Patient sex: M
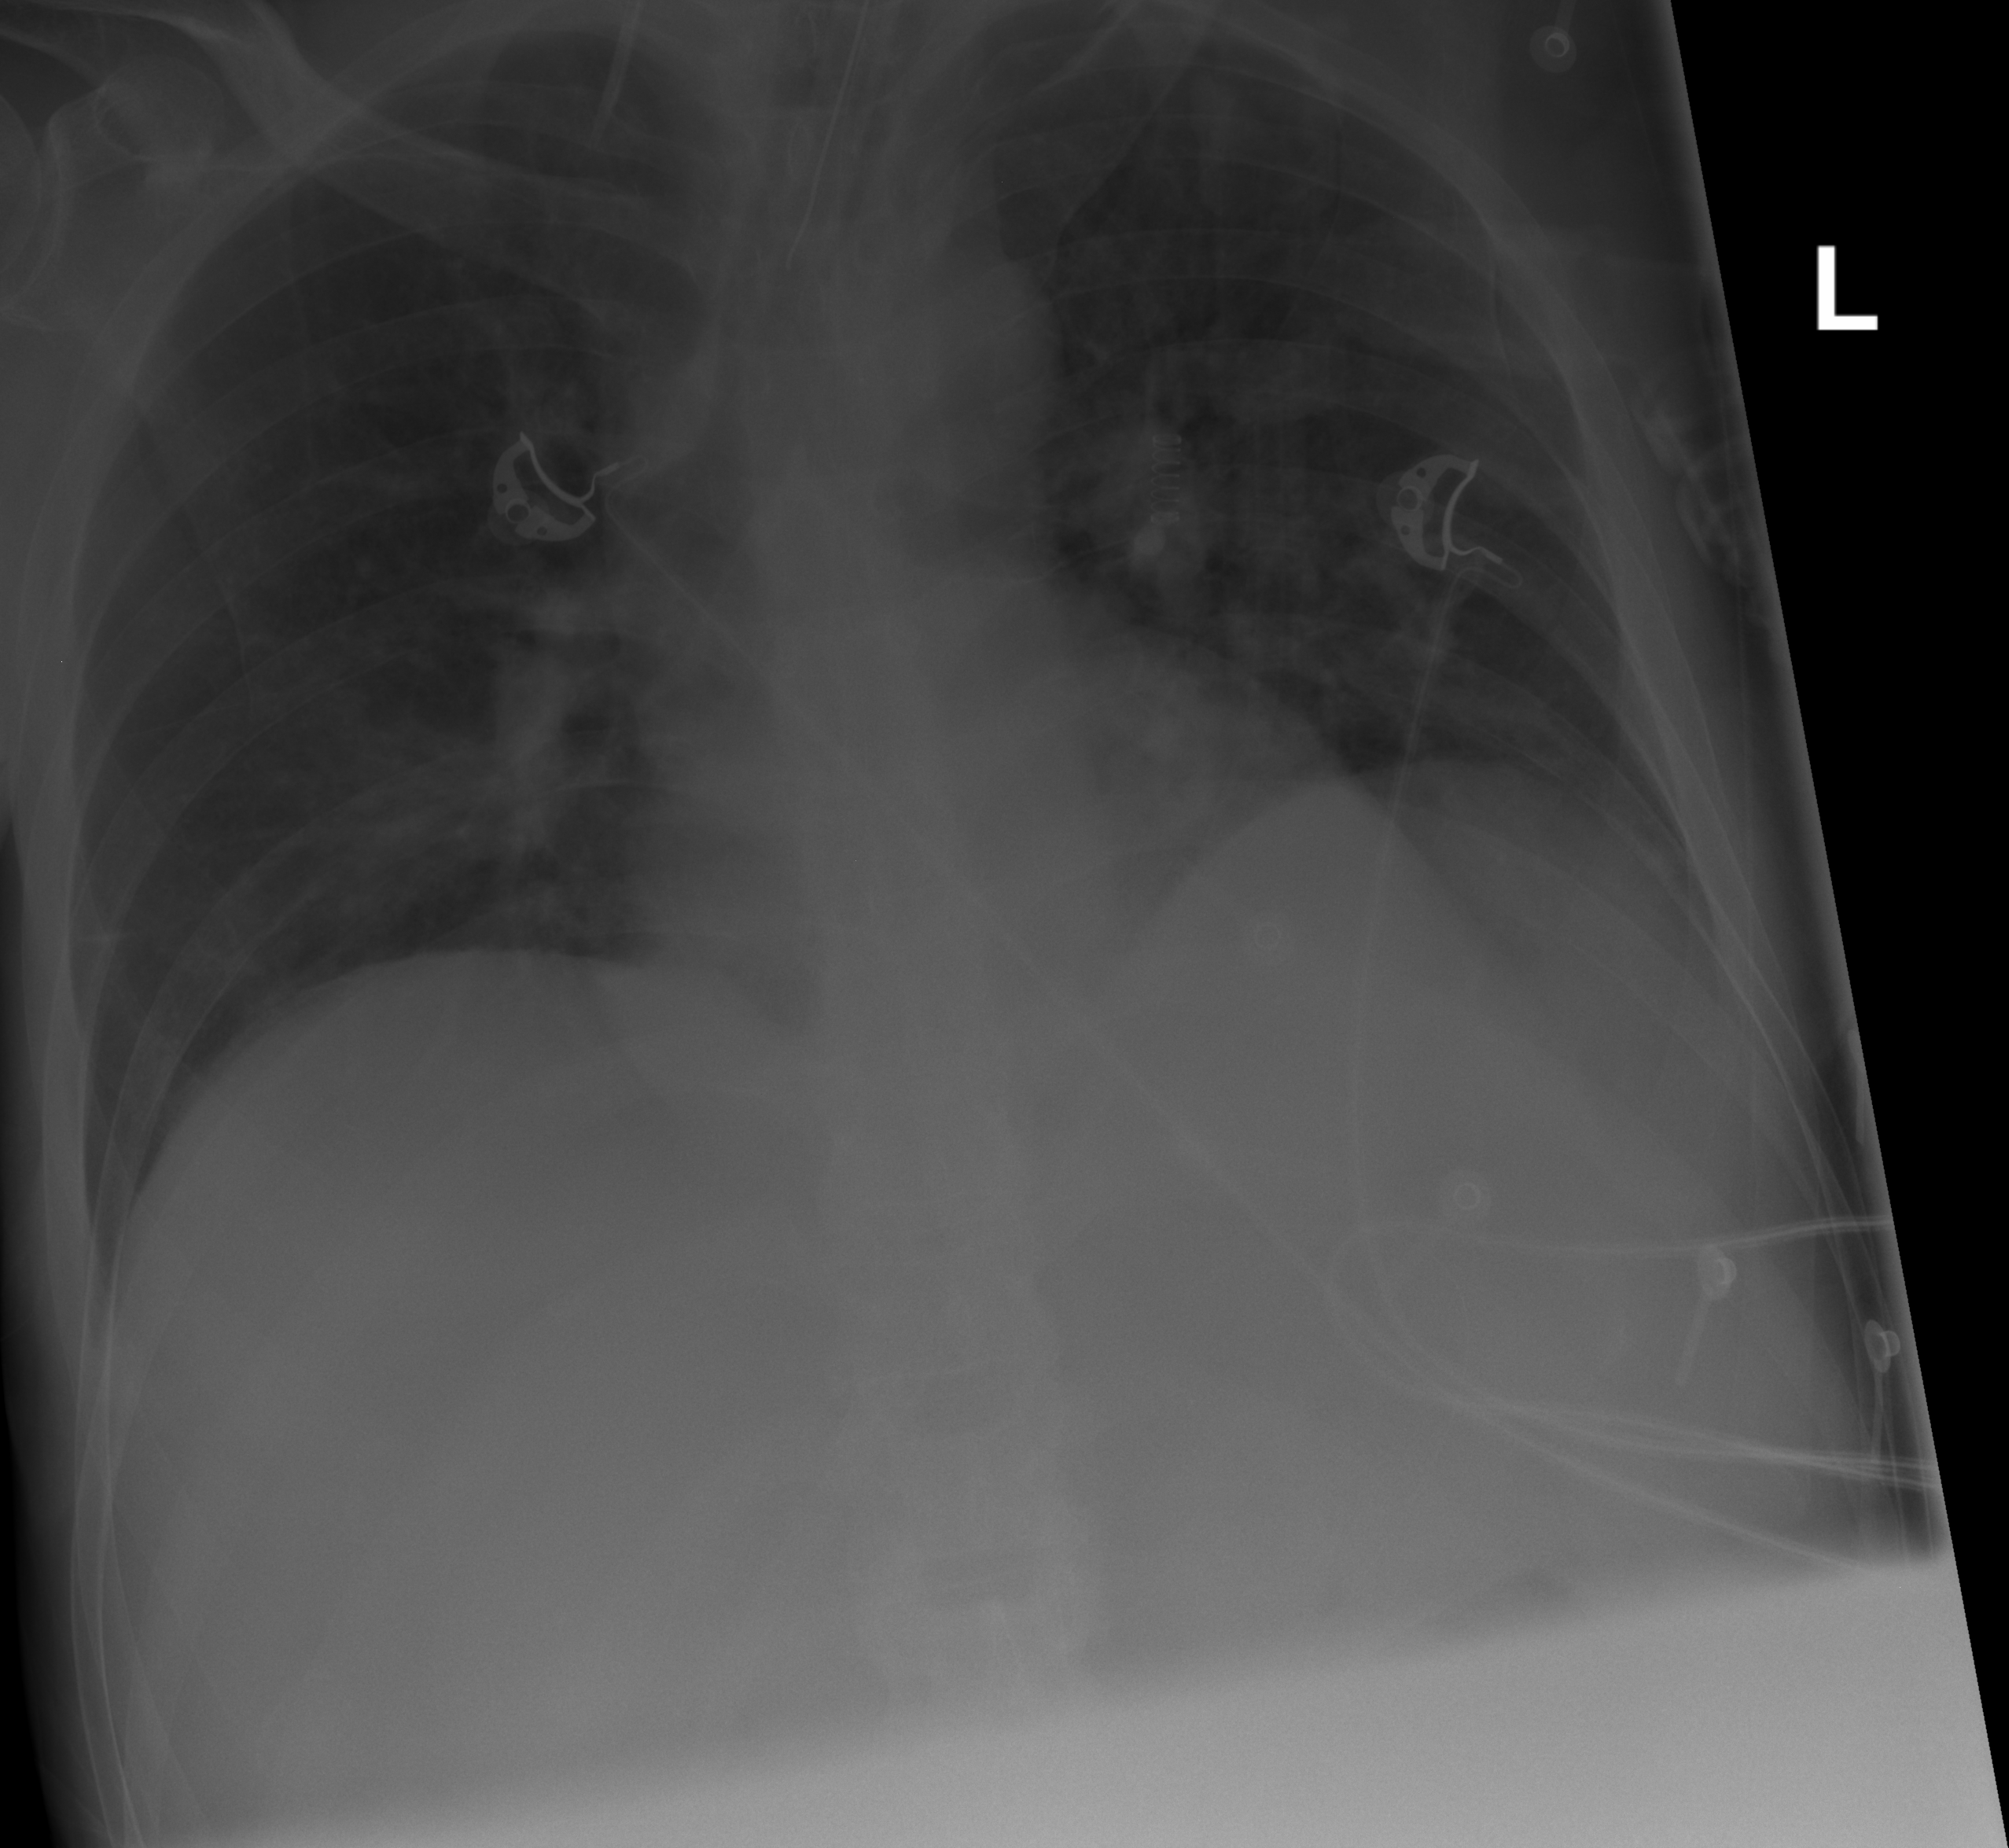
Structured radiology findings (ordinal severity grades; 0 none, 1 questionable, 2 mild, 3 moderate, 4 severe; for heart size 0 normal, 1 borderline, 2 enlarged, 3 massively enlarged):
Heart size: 0
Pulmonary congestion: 0
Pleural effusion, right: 0
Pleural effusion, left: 0
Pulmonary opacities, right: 1
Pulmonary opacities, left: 3
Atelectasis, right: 0
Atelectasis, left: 2